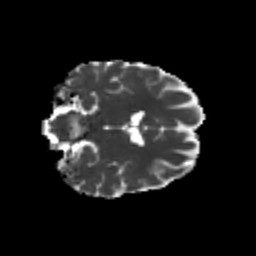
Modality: MD
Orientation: coronal
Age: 23
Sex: female
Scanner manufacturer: siemens
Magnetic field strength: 3 T
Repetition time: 3.5 s
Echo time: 0.104 s